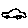
Label: car